Question: HI,
In Visual Studio 2010 I select Add new connection and then I chose Oracle server. Then I choose Oracle provider for .Net. And this window comes.

I wonder what I should write in the Data Source text field if I the Oracle database is at server with name AZSSRV and IP address 172.117.17.1 ? Any help will be appreciated
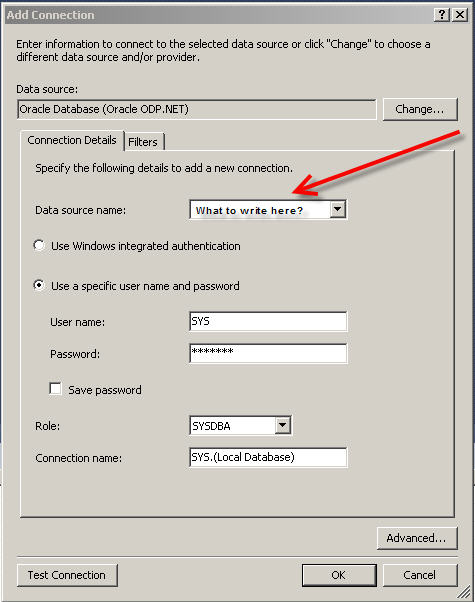
Answer: Your entries from TNSNames.ora should appear here and you would select the one that you need to use.
Since the drop down does not seem to be working, it would indicate that VS2010 cannot find your Oracle home.
An easy solution to this is to create an environmental variable called
> TNS_ADMIN
and place the path to the TNSNames.ora file you wish to you
as such
> C:\app\MyDir\product\11.2.0\client_1\Network\Admin\
Close VS2010. Make the environment variable changes, then reopen, the drop down should then show you the available ora connections you may want to use.
(you can look @ this thread for a bit more info: <URL>
hth